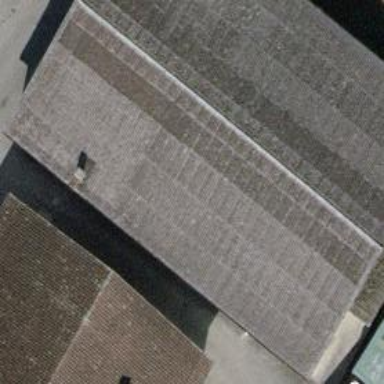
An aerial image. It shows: Industrial building.